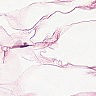
Metastatic tissue present: no